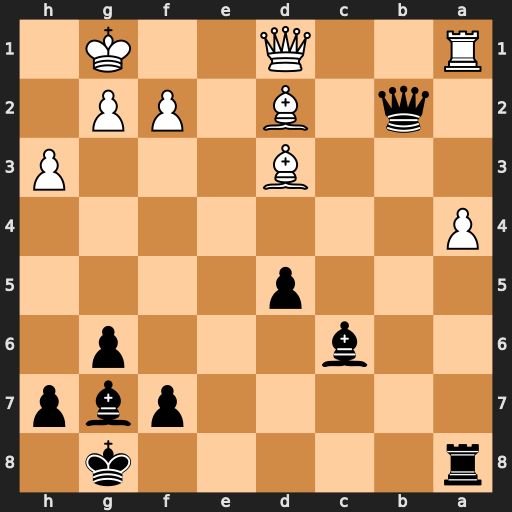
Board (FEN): r5k1/5pbp/2b3p1/3p4/P7/3B3P/1q1B1PP1/R2Q2K1
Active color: b
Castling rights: -
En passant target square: -
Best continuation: Qxa1 Qxa1 Bxa1